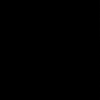
Label: dusty